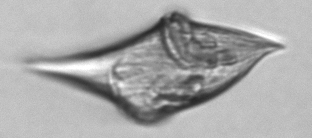
Label: Gyrodinium